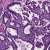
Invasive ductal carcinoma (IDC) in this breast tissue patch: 1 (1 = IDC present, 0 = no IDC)